Interaction volume radius: 10 \u00c5
Interaction volume height: 20 \u00c5
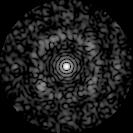
Disorder parameter: 0.7395